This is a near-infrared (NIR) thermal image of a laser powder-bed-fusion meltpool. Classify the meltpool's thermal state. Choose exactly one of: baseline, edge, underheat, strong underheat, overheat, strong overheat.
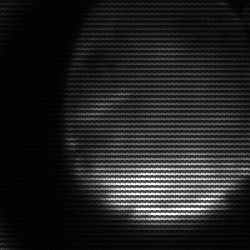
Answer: edge